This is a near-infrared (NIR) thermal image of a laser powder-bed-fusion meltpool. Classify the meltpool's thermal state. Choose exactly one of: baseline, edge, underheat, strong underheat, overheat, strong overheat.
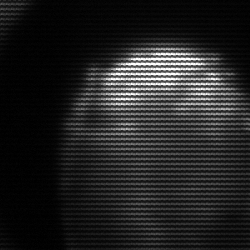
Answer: edge